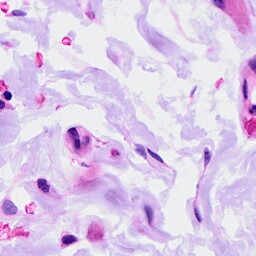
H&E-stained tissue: Ovarian